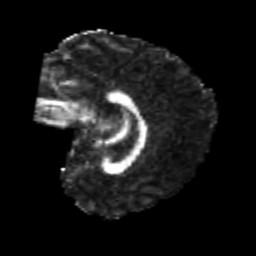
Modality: FA
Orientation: sagittal
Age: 22
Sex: female
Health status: healthy
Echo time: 0.074 s